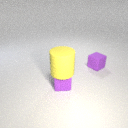
small purple rubber cube below large yellow rubber cylinder